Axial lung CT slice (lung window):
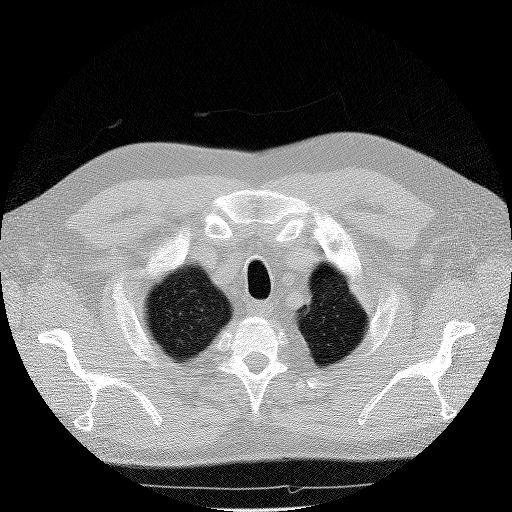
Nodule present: no